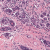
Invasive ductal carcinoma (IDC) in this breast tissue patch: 0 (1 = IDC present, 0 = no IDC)